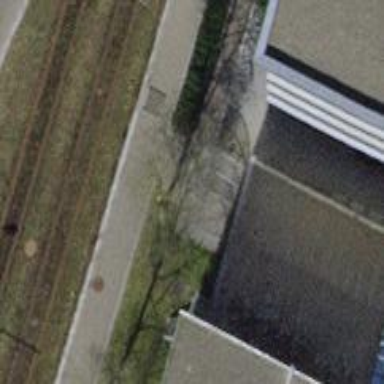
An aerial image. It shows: Bicycle parking facility.